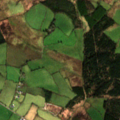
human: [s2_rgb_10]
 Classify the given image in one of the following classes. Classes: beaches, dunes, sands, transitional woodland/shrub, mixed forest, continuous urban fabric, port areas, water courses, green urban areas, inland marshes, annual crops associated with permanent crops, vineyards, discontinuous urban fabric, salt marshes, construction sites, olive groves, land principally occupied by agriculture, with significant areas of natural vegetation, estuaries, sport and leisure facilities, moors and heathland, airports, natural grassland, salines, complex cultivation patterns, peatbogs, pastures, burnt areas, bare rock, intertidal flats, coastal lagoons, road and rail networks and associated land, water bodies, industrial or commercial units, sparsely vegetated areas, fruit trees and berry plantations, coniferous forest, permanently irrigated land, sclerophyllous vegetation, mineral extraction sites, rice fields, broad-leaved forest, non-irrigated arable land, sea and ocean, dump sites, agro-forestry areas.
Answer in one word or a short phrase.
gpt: pastures, land principally occupied by agriculture, with significant areas of natural vegetation, coniferous forest, transitional woodland/shrub